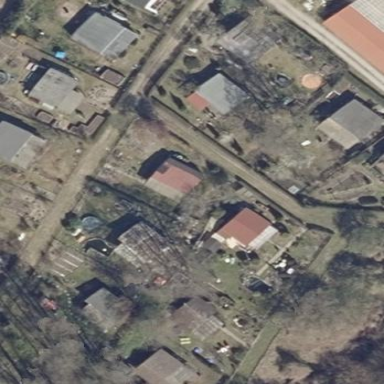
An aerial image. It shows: Allotments area.